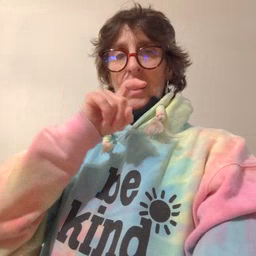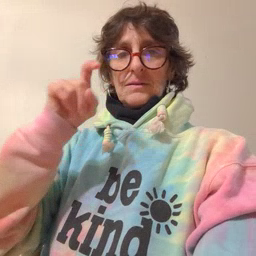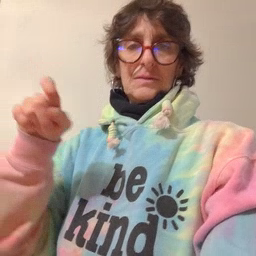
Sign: closet